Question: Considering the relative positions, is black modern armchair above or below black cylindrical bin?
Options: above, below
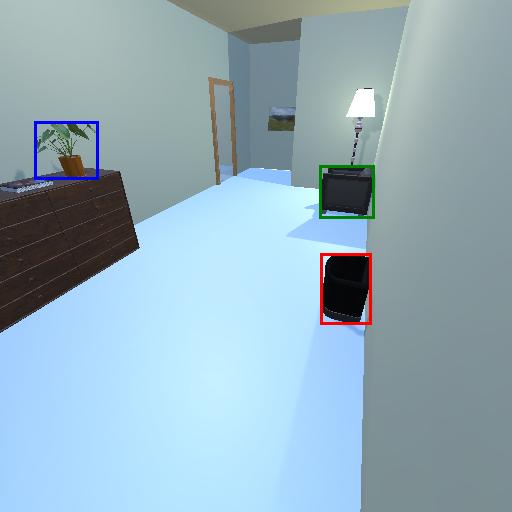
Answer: above